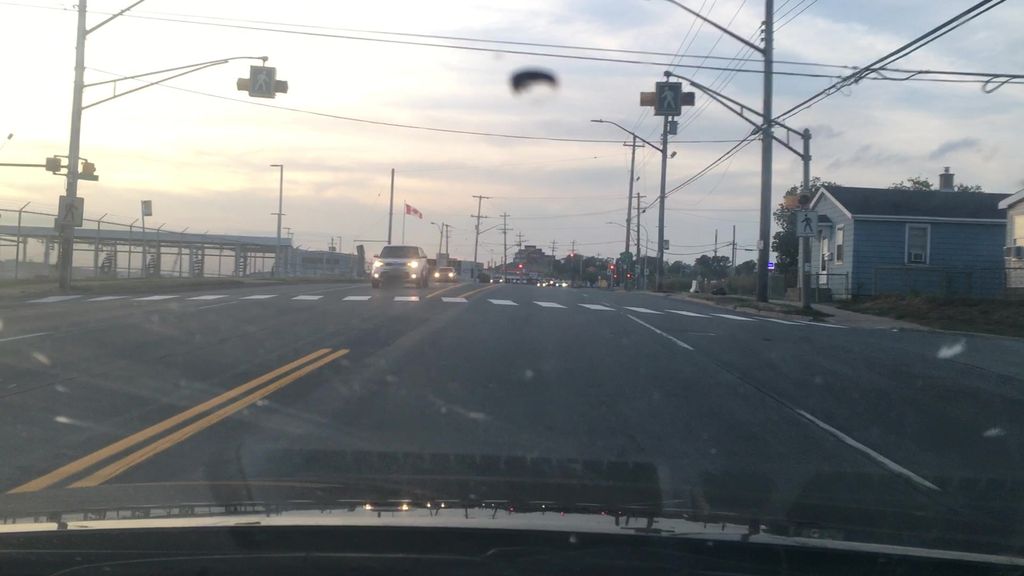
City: halifax